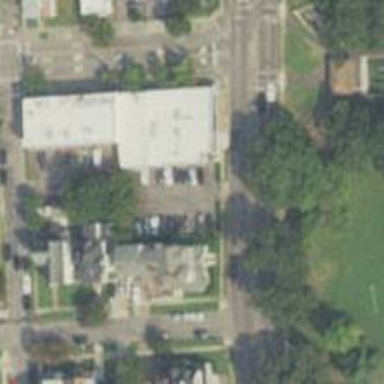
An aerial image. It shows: Clinic.